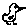
Label: bird